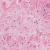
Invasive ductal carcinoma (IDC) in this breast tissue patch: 1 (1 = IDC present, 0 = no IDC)